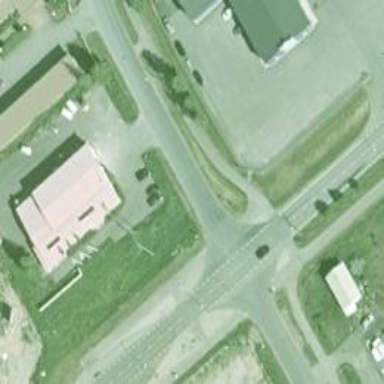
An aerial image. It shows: Marked road crossing.